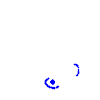
Particle: electron